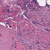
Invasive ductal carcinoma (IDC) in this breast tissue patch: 1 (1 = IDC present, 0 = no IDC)